Question: I have no experience in setting up servers.
So... How do you set up a web server that hosts documents like the example below?

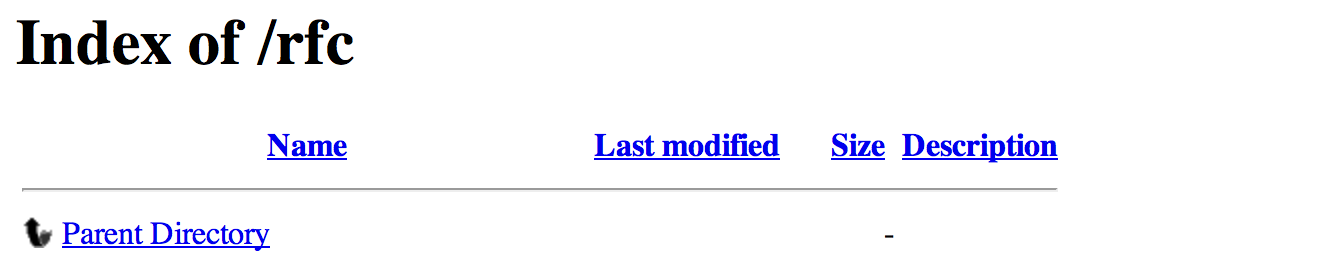
Answer: For this, the basic apache installation should work. If the directory does not contain an index.html (or any of the other valid indices), then it will display the directory contents as per your example.
NB: Ensure that your apache config permits directory listing, by including 'Options Indexes andThenSomeOtherStuffMostLikely' in the directory-definition in your httpd.conf. For example, here's the default on my webserver, which permits it:
'''
<Directory "/usr/www/default/http">
Options Indexes FollowSymLinks
AllowOverride None
Order allow,deny
Allow from all
</Directory>
'''
Now, if apache has both read and execute access to the directory (which it should have), then it'll display as an index.